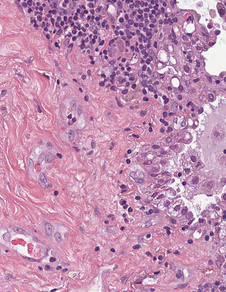
Tumor epithelial tissue: no
Tumor-associated stroma tissue: yes
Normal tissue: no